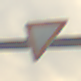
Verkehrszeichen: VorfahrtGewaehren
Umgebung: Outdoor, Nature
Tageszeit: MorningAfternoon
Wetter: Overcast
Licht: Natural
Jahreszeit: Winter
Kontrast: LowContrast